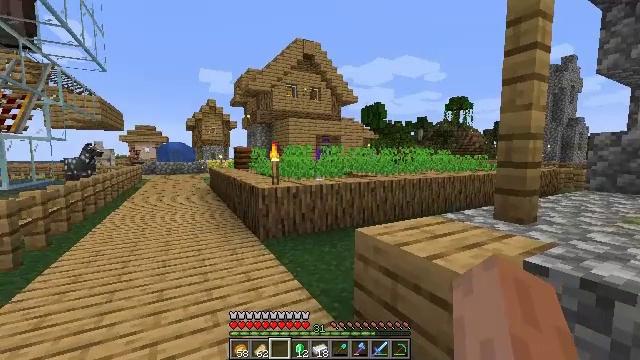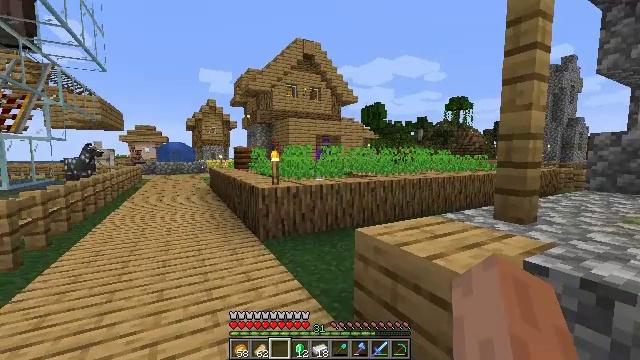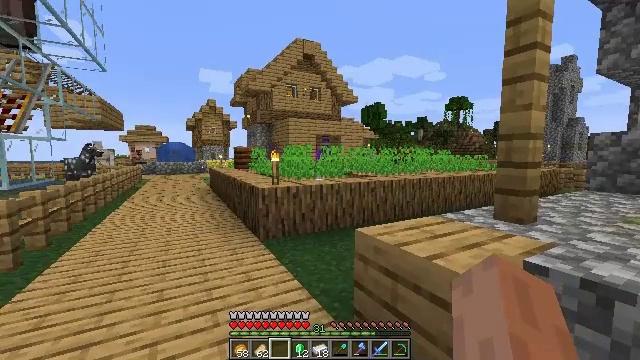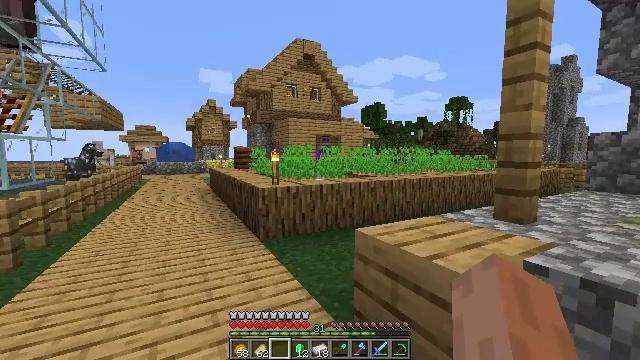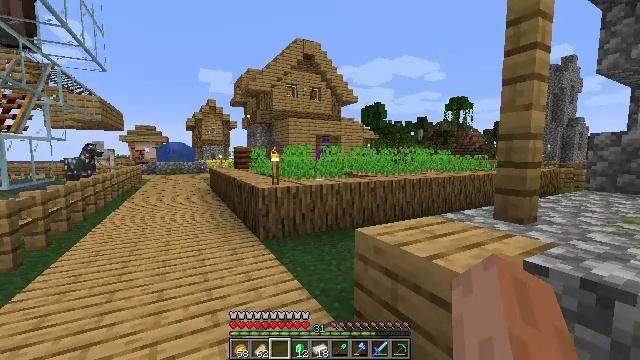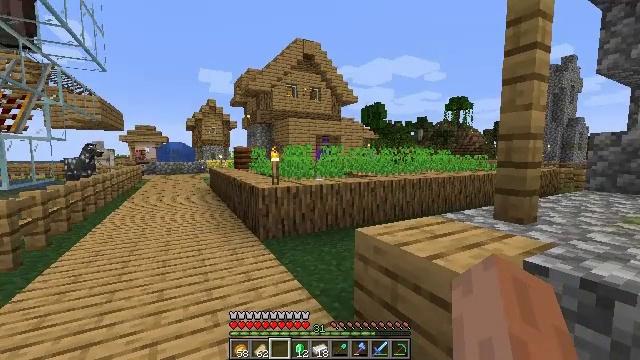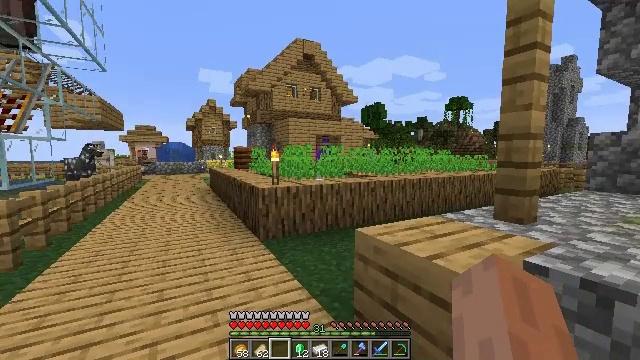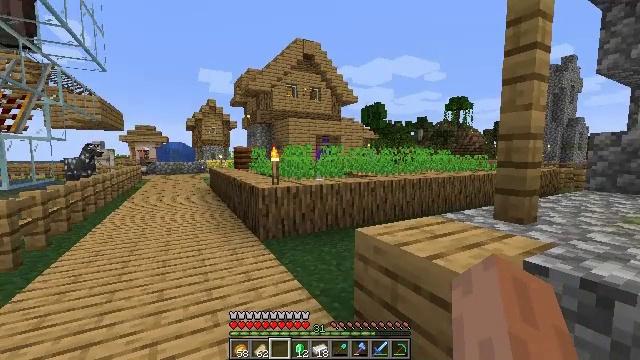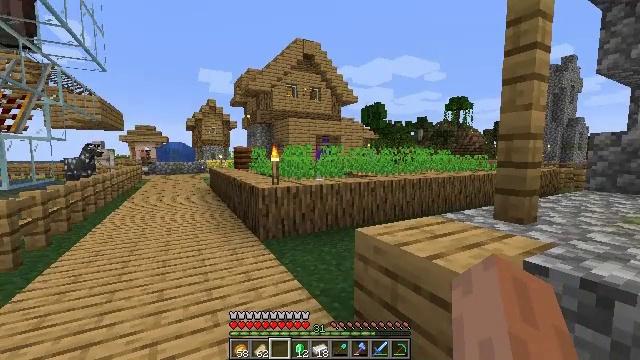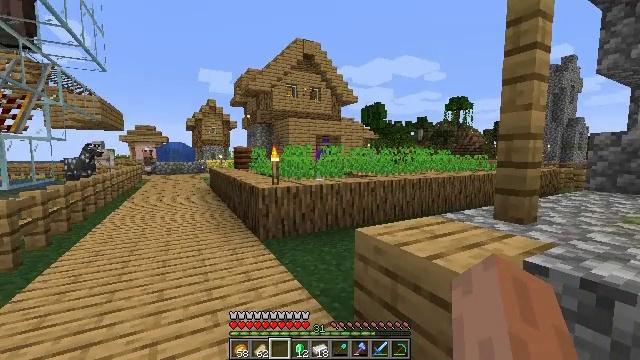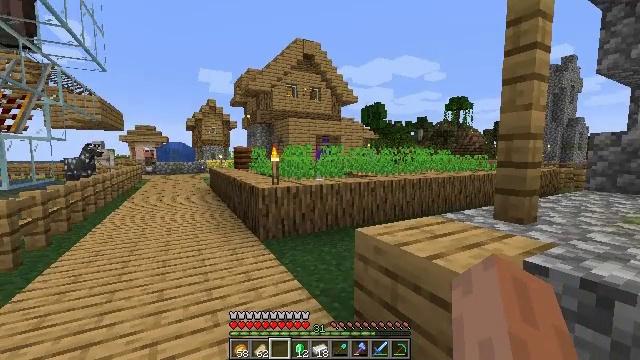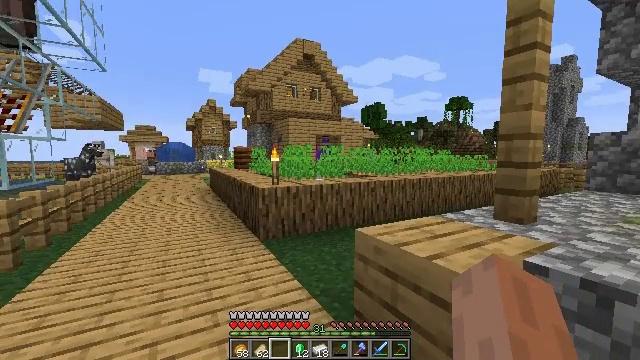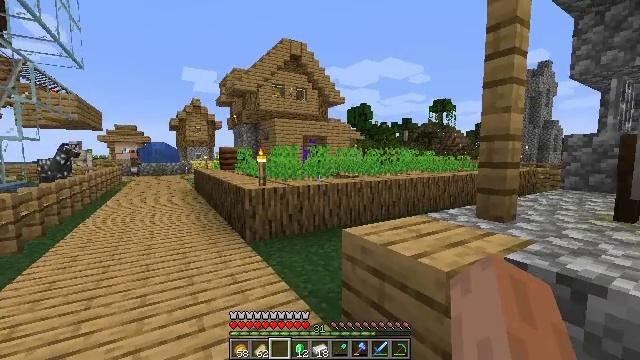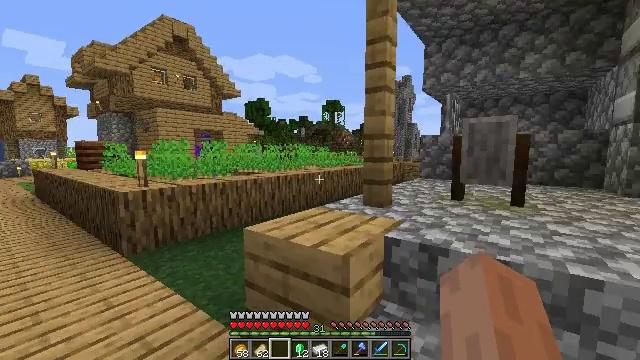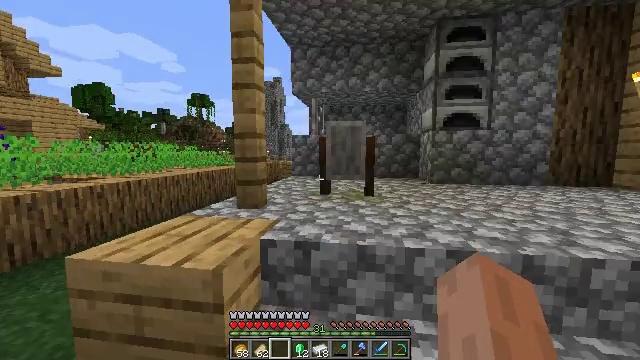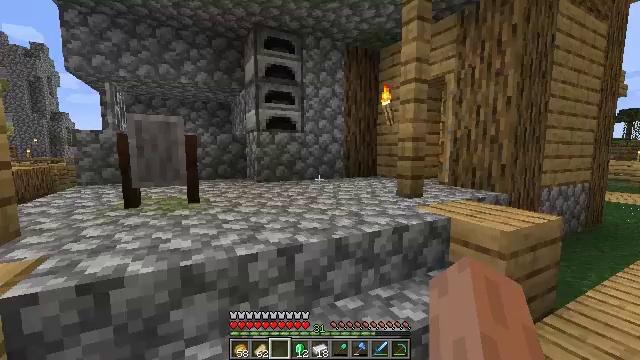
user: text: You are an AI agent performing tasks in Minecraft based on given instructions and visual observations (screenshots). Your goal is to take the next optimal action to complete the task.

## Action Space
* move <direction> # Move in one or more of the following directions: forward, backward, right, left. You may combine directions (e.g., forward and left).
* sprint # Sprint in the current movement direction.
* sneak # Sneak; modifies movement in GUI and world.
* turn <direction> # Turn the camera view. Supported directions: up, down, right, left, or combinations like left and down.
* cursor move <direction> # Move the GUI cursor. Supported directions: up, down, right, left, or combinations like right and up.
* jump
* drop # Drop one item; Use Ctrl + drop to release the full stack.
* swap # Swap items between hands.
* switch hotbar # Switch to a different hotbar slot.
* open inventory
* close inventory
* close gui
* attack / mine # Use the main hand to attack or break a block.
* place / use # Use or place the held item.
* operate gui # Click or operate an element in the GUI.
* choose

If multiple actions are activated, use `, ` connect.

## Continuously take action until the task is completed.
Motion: motion action
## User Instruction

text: Break down the oak fence.
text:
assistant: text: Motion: no_op
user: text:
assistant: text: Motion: no_op
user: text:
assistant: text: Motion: no_op
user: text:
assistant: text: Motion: no_op
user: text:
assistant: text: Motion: no_op
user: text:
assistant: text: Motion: no_op
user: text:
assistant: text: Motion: no_op
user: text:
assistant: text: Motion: no_op
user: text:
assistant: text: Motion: no_op
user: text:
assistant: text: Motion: no_op
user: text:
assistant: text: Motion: no_op
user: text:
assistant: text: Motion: turn right
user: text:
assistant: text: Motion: turn right
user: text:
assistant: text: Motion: move forward, turn right
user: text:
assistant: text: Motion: move forward, turn right
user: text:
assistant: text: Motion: move forward, turn right
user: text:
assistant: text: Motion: move forward, turn right
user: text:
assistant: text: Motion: move forward, sprint
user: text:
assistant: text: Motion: move forward, sprint
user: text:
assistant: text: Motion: move forward, sprint
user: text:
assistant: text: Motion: move forward, sprint
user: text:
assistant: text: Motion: move forward
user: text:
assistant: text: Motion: move forward
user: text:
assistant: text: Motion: move forward
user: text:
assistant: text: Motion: move forward
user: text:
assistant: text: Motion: move forward and move left
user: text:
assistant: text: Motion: move forward and move left, turn right
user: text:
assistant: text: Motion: move forward and move left, turn right and down
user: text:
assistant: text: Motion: move forward and move left, turn right
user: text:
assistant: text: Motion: move forward and move left, turn right and down